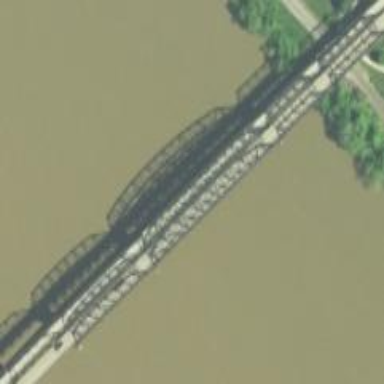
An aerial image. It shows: Truss bridge that is man-made.